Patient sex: M
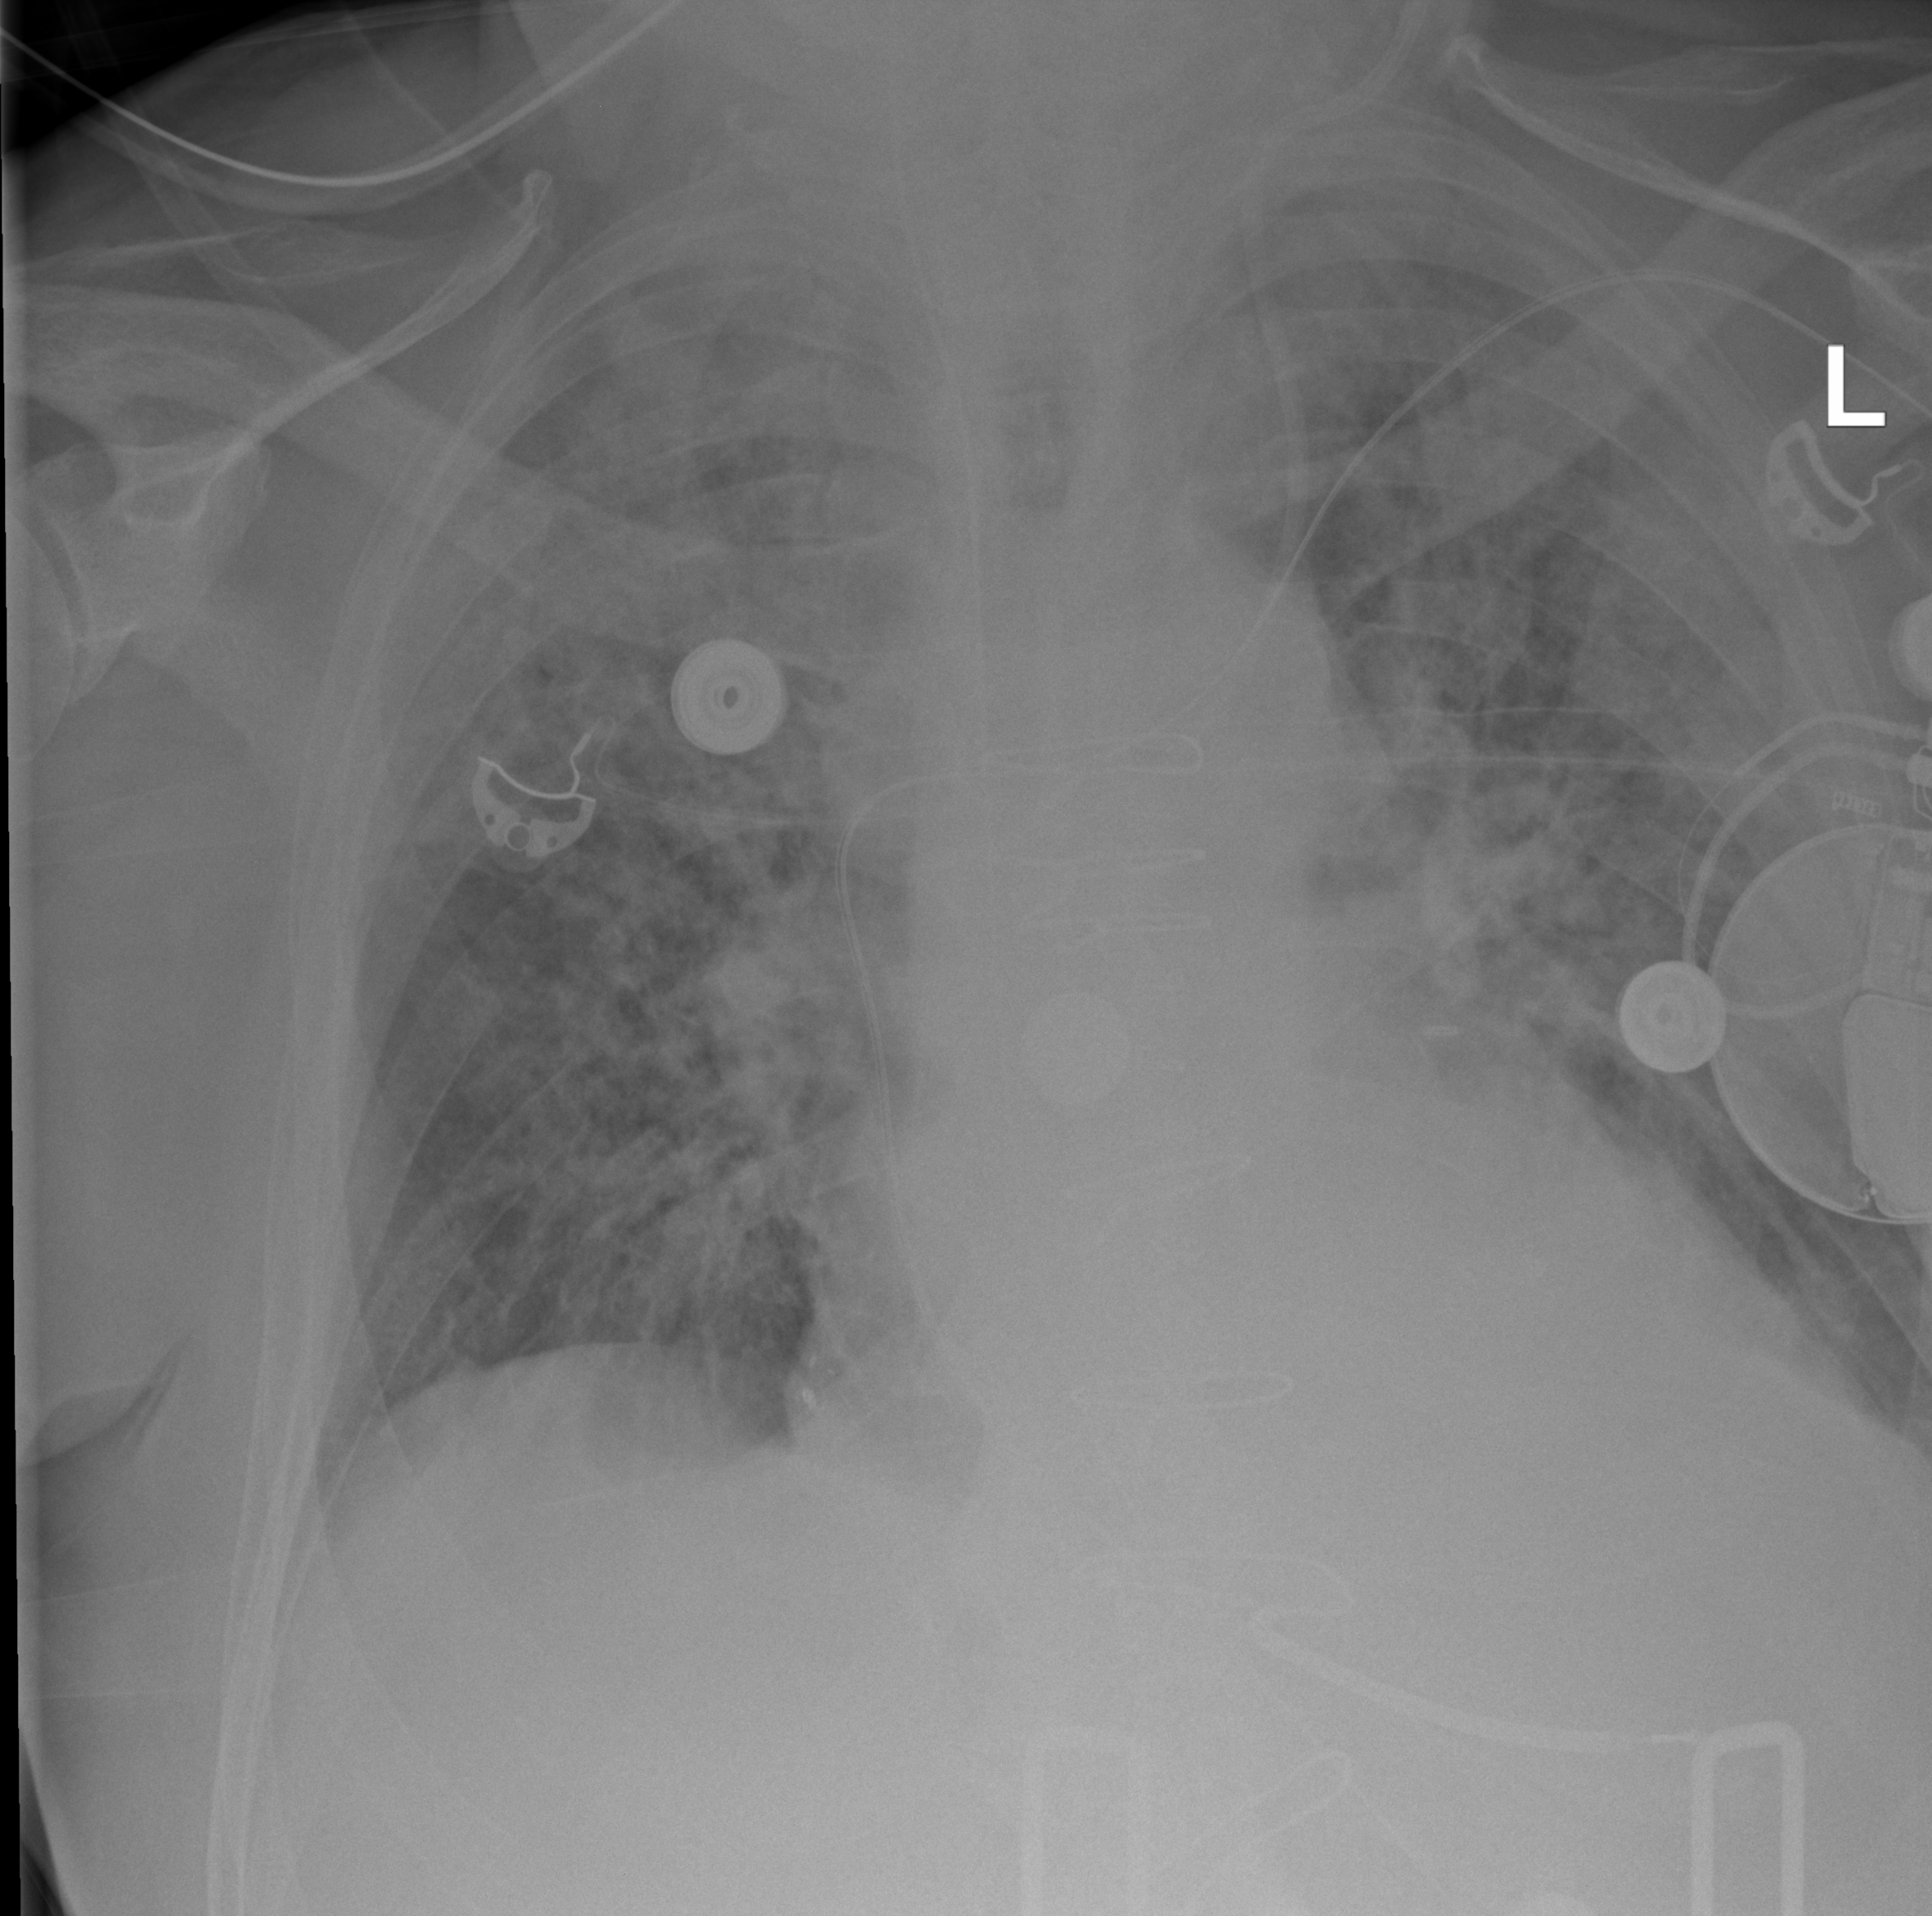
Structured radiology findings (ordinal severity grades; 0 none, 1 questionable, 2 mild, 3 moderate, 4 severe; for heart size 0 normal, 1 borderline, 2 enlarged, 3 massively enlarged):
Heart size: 2
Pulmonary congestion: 2
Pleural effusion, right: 0
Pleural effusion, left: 0
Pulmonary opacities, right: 3
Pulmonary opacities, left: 2
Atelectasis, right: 2
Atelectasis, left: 2